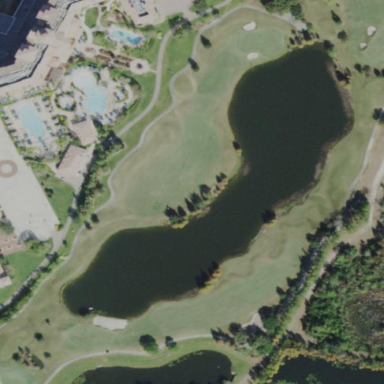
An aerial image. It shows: Scenic view of water hazard on golf course. The natural water feature adds beauty to the landscape.